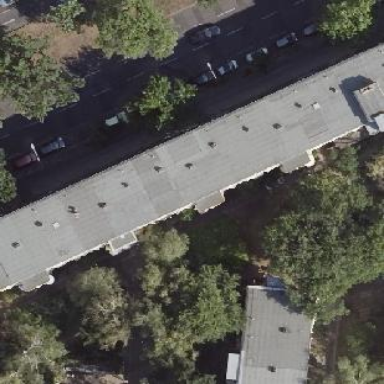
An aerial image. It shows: Apartment building with flat roof.